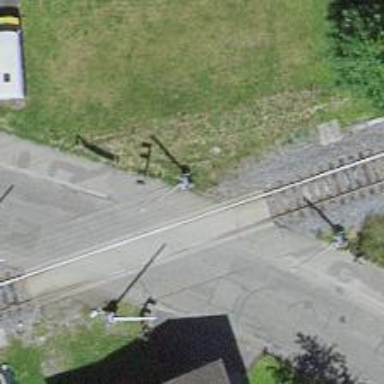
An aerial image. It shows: Level crossing along the railway.